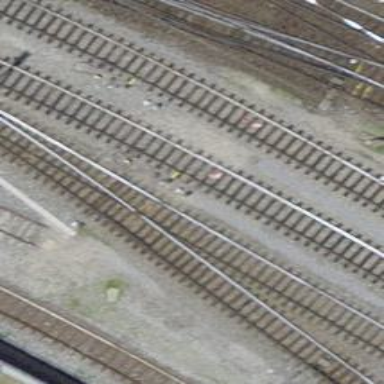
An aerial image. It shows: Railway yard with electrified tracks and single track.